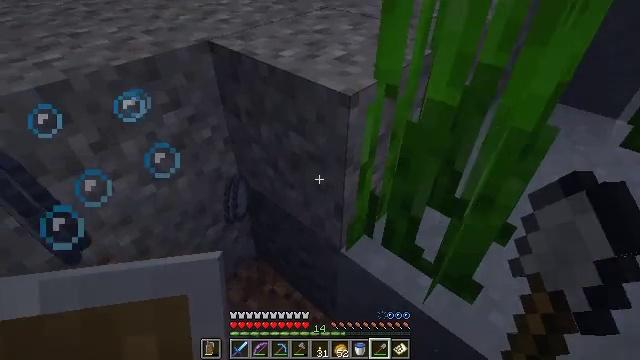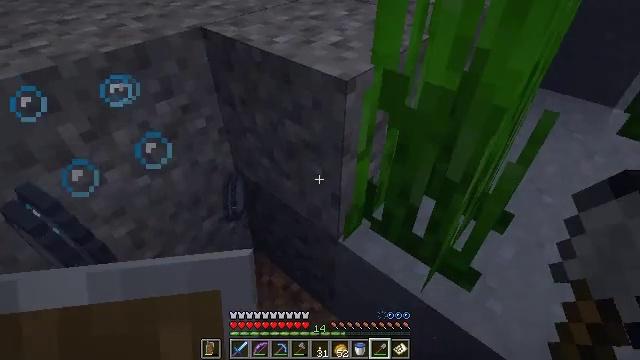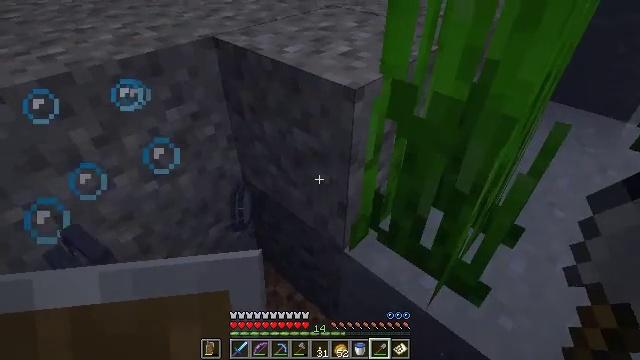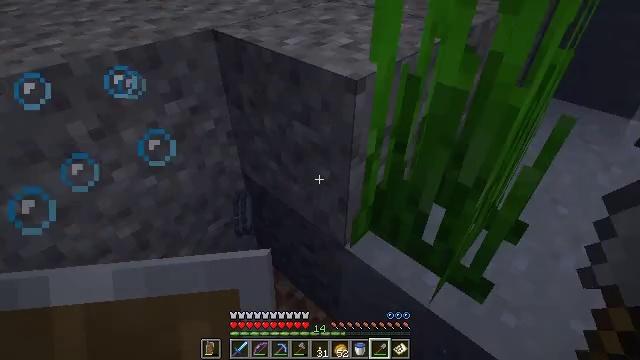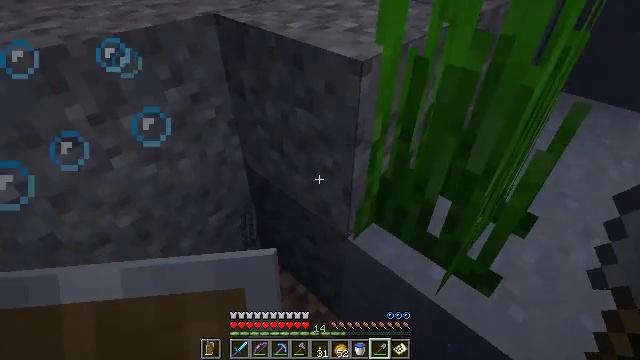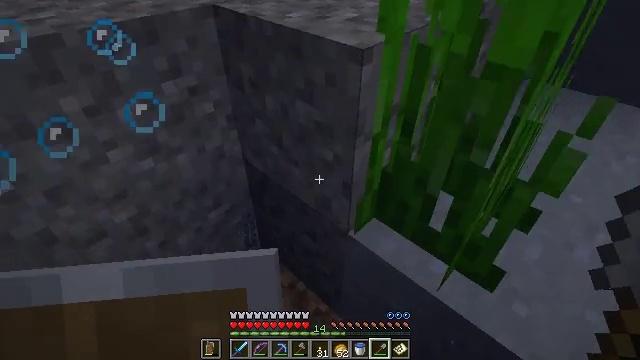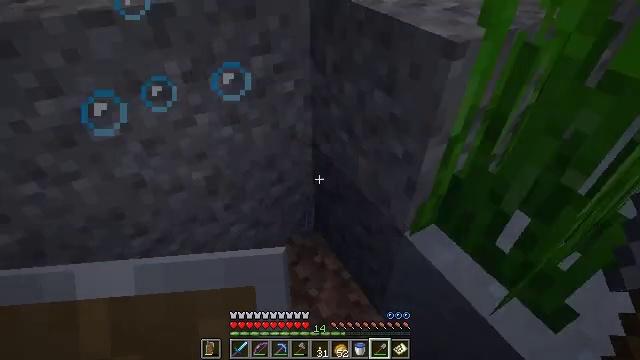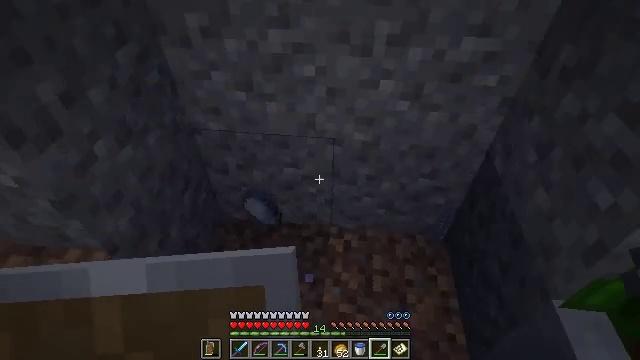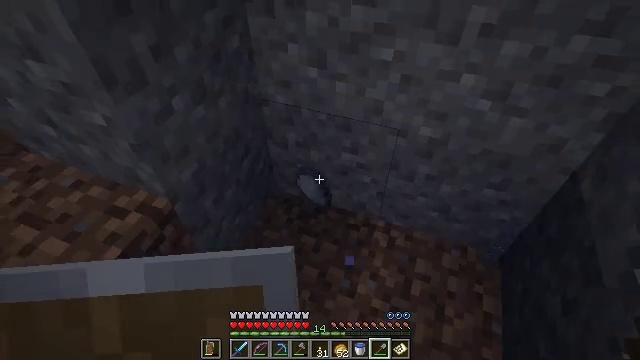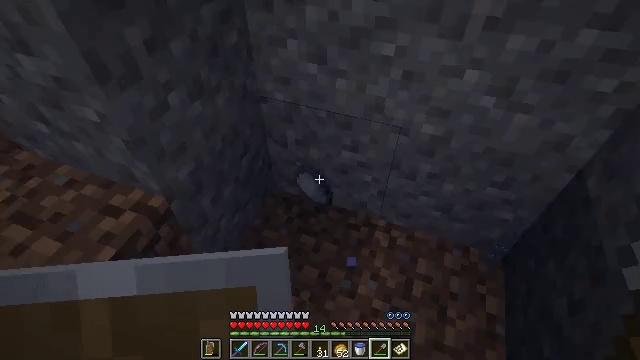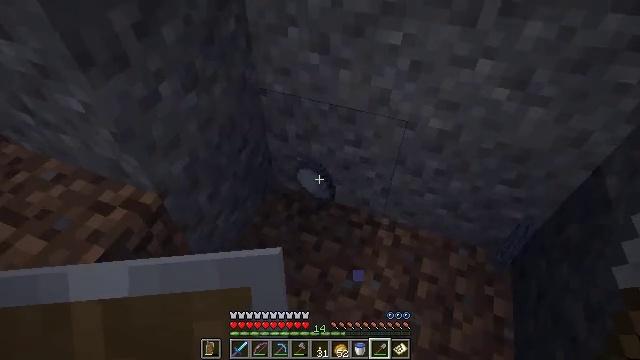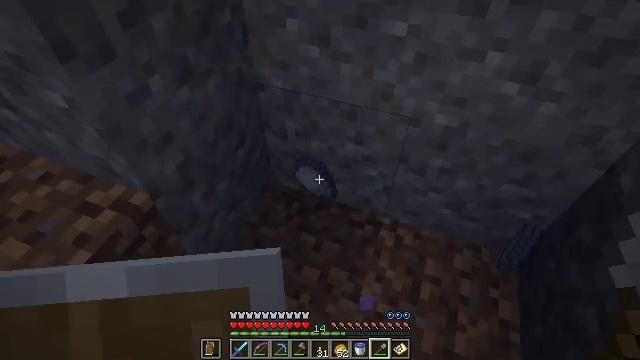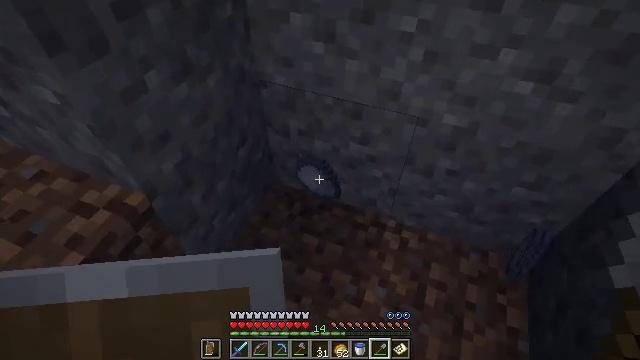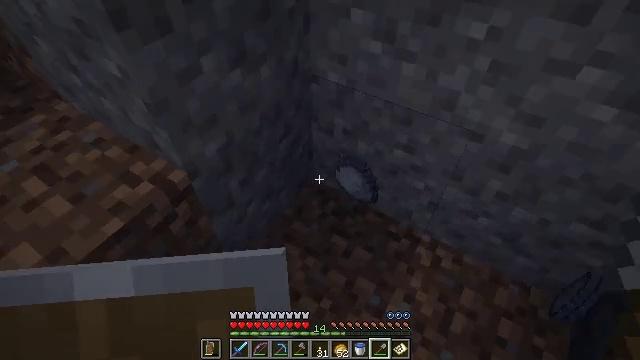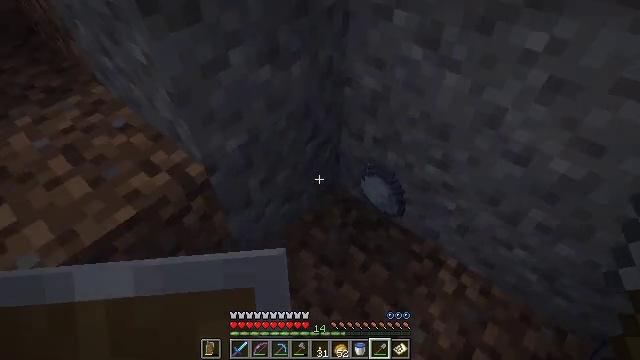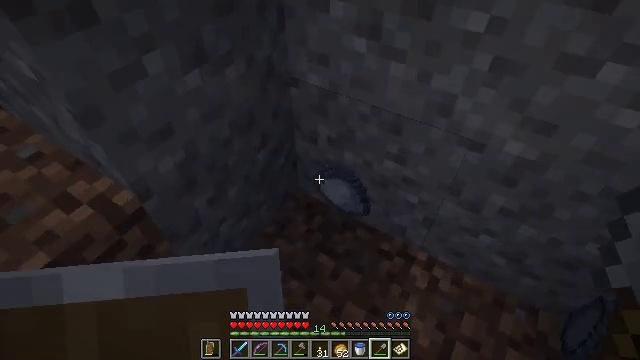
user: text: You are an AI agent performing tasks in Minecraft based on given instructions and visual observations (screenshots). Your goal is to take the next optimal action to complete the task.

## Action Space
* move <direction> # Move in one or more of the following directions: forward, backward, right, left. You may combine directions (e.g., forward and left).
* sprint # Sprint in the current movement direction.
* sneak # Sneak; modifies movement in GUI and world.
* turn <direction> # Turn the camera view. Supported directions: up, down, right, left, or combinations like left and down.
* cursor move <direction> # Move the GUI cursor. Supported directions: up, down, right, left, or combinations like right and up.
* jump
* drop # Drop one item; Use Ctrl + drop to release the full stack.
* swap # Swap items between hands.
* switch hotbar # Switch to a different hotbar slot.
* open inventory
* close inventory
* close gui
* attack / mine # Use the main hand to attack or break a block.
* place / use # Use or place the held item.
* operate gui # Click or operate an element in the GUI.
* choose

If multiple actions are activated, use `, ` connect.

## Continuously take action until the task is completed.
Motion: motion action
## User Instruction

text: Gather clay blocks.
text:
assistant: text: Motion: turn down
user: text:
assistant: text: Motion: turn left and up
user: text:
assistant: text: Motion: no_op
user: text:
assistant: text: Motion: no_op
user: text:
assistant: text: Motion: no_op
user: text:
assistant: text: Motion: turn left and down
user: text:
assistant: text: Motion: turn left and down
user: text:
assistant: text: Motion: move forward, turn left and down
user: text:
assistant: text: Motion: move forward
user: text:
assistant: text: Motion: move forward
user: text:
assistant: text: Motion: move forward
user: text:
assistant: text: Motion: move forward
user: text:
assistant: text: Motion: move forward and move right, turn left
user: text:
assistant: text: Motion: move forward and move right, turn left
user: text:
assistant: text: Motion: move forward and move right, turn right
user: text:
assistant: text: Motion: move forward and move right, turn right and up
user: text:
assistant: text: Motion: move forward and move right, turn right
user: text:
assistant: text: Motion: move forward and move right, turn right and up
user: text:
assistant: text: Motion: move forward and move right, turn right and up
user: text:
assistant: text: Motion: move forward and move right, turn right and up
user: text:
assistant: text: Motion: move forward, turn right and up, jump
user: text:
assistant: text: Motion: move forward, turn right and up, jump
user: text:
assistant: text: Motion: move forward, turn right and up, jump
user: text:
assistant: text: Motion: move forward, turn right and up, jump
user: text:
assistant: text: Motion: move forward, turn right and up, jump
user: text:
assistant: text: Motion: move forward, turn right and up, jump
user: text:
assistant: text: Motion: move forward, turn right, jump
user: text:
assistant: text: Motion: move forward, turn right and down, jump
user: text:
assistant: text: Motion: move forward, turn right and down, jump
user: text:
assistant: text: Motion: move forward, turn left and down, jump